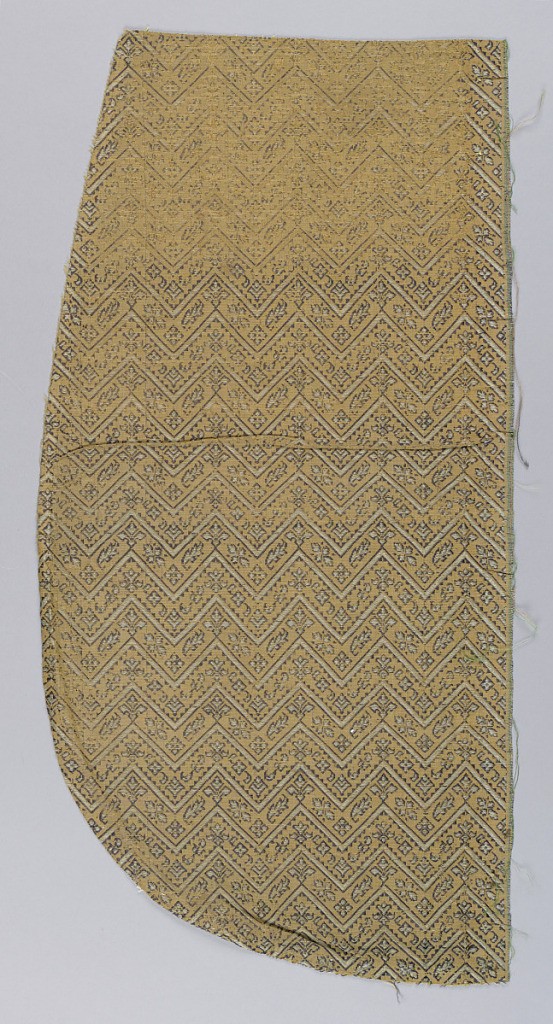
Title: Textile
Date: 17th century
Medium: silk and linen Technique: stamped plain weave with extra wefts of purple and white silk
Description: Tan silk with extra wefts of purple and white silk forming horizontal zigzag design with conventionalized floral forms between lines of zigzag. Orphrey, in shape of cross, of deep purple linen stamped with all-over, small-scale blossom and quatrefoil design. Orphrey outlined with ribbon of natural linen and yellow silk.